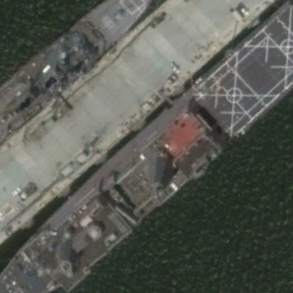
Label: combat